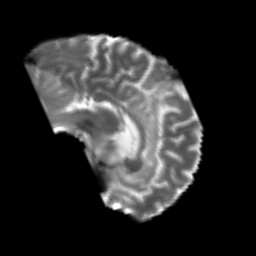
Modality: T2w
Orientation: sagittal
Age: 50
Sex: male
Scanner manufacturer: siemens
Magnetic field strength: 3 T
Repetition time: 4.987 s
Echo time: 0.0792 s